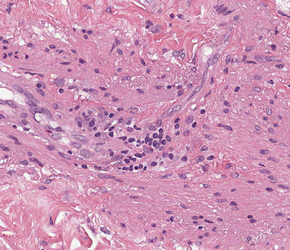
Tumor epithelial tissue: no
Tumor-associated stroma tissue: yes
Normal tissue: no